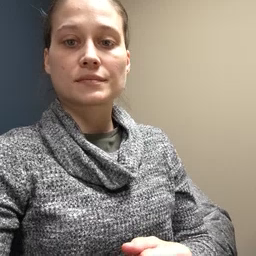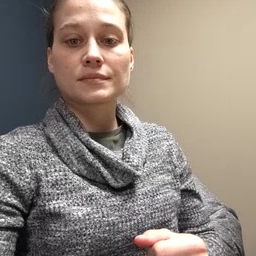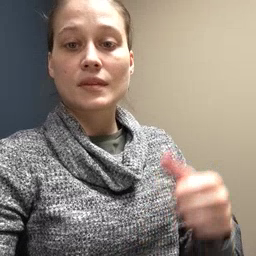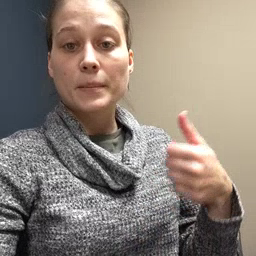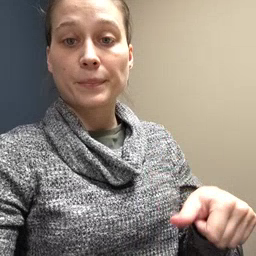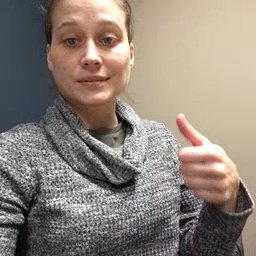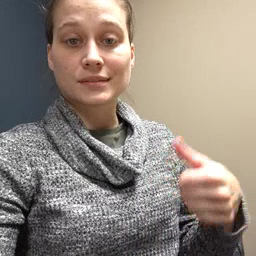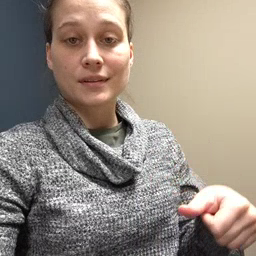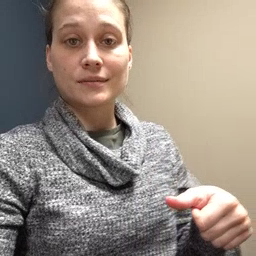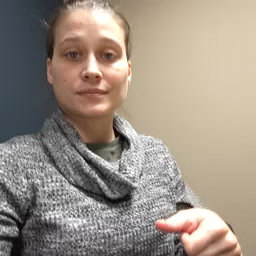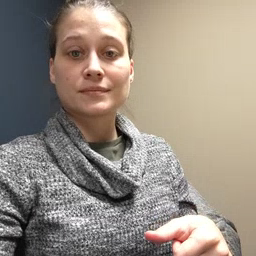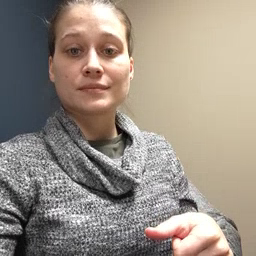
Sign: puzzle